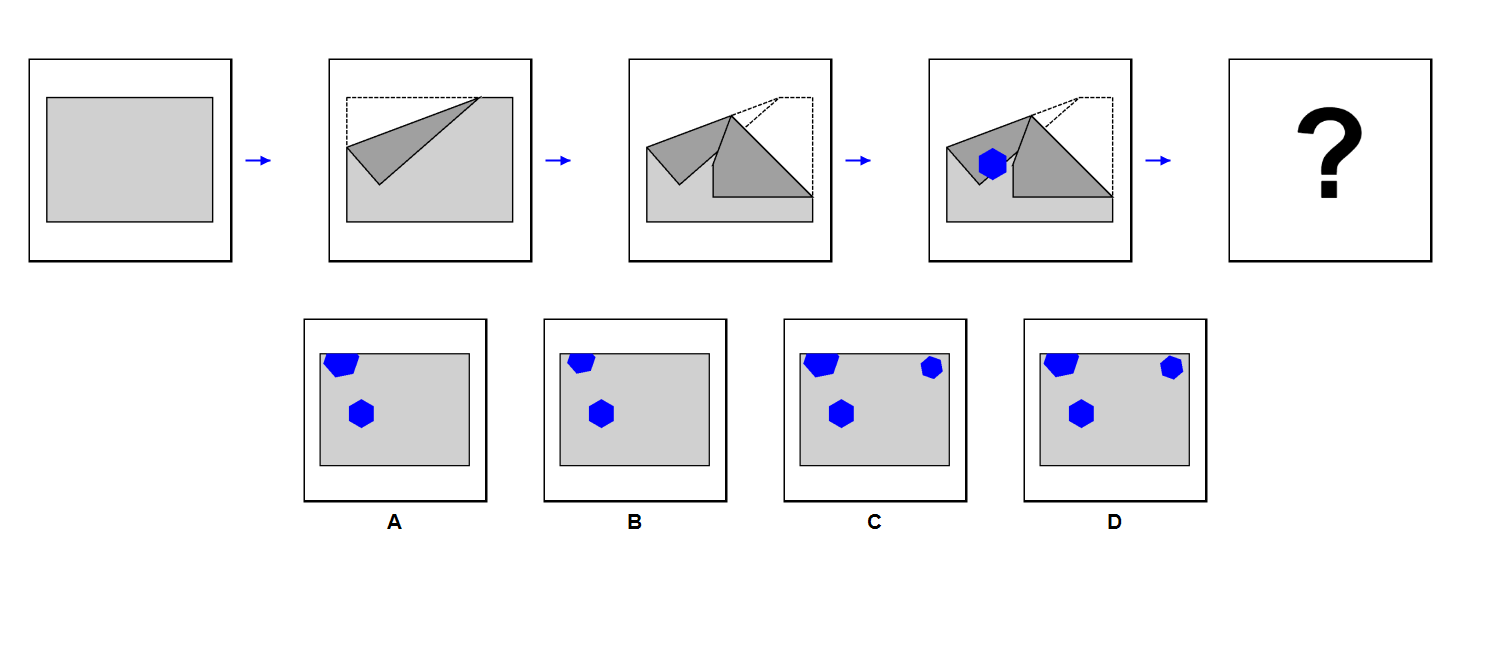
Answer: B